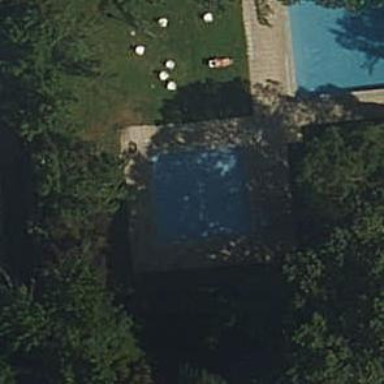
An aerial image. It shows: Swimming pool located in leisure land.